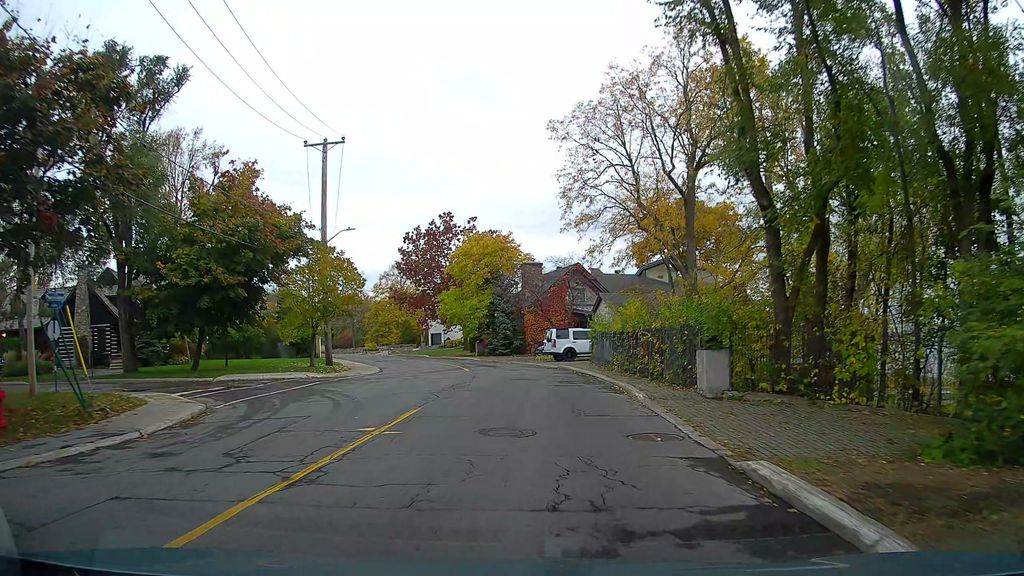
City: montreal